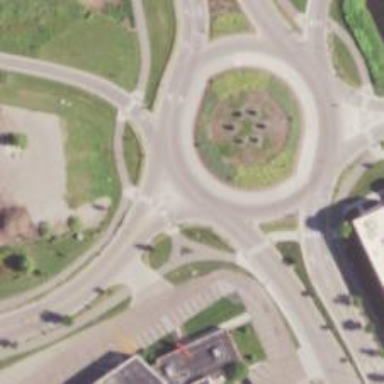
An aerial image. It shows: Secondary road leading to roundabout.